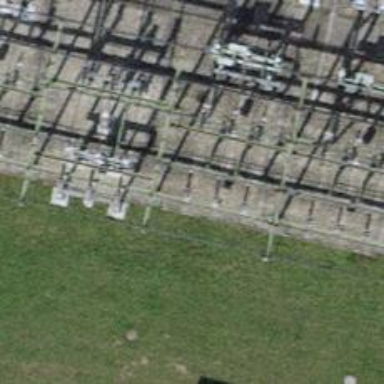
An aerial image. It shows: Busbar power line.